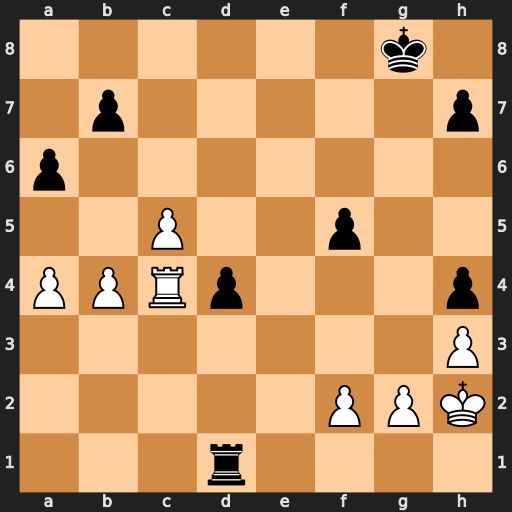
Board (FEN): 6k1/1p5p/p7/2P2p2/PPRp3p/7P/5PPK/3r4
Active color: w
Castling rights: -
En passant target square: -
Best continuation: b5 axb5 axb5